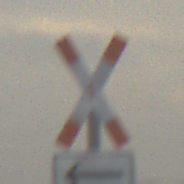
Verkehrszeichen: Andreaskreuz
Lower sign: RichtungsangabeDurchPfeile1
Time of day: MorningAfternoon
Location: Outdoor (Nature)
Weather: Overcast
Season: Winter
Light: Natural